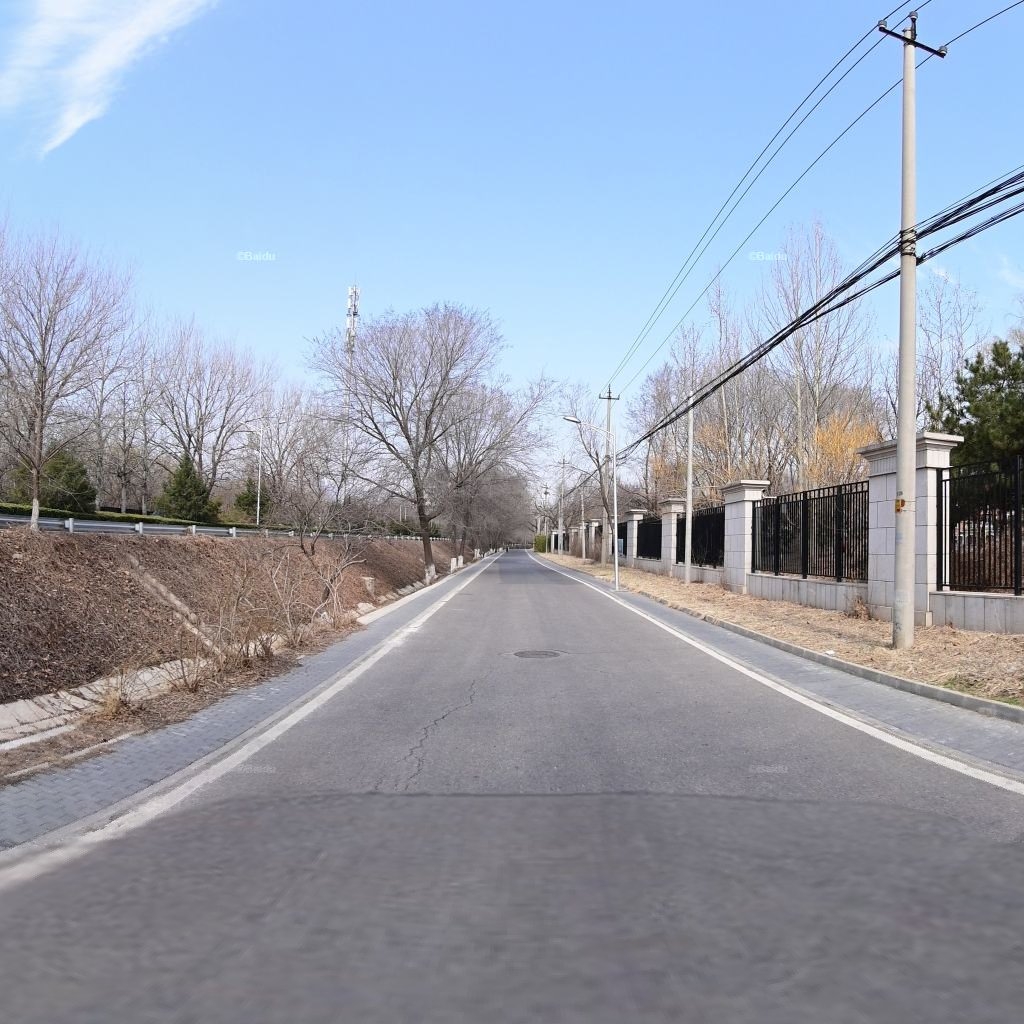
Region: Haidian
Road damage annotations: longitudinal crack, manhole cover